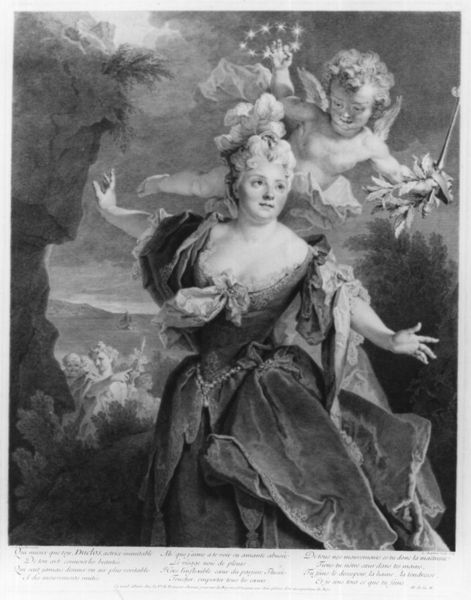
Titel: Marie-Anne de Châteauneuf, gen. Mademoiselle Duclos als Ariadne auf Naxos
Künstler: Louis Desplaces
Schlagwörter: baum, meer, landschaft, ausschnitt, bewegung, frau, grau, kleid, schleife, arme, locken, rokoko, fliegen, engel, putte, putto, schiff, schrift, stab, zweig, sterne, schwarz weiß, text, ausgebreitet, kranz, krönung